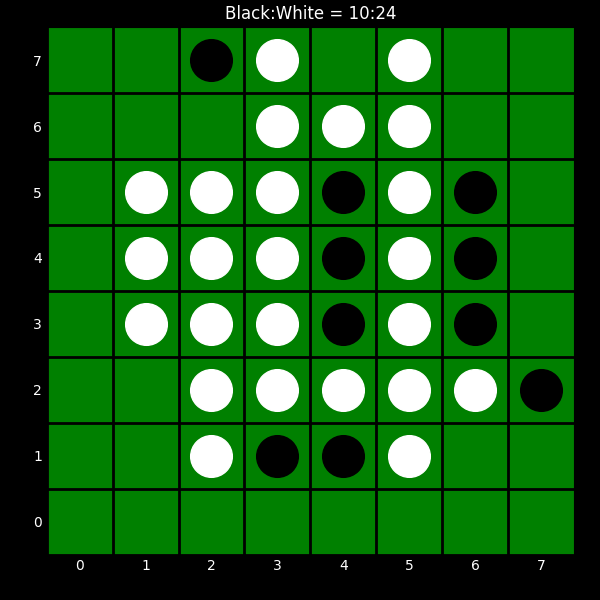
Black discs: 10
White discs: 24